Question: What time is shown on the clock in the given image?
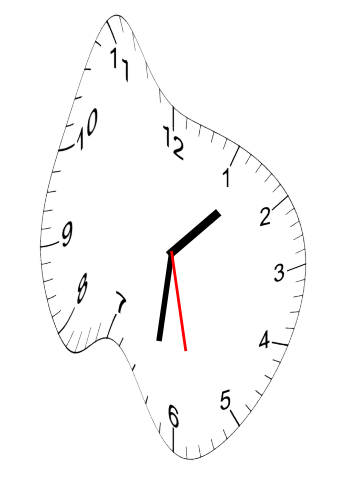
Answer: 01:31:28